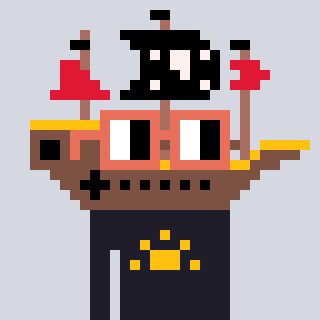
a pixel art character with square orange glasses, a pirateship-shaped head and a grayscale-colored body on a cool background